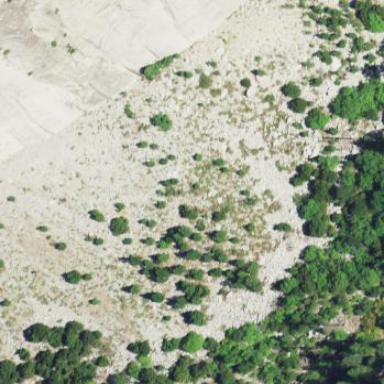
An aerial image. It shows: Natural scree.